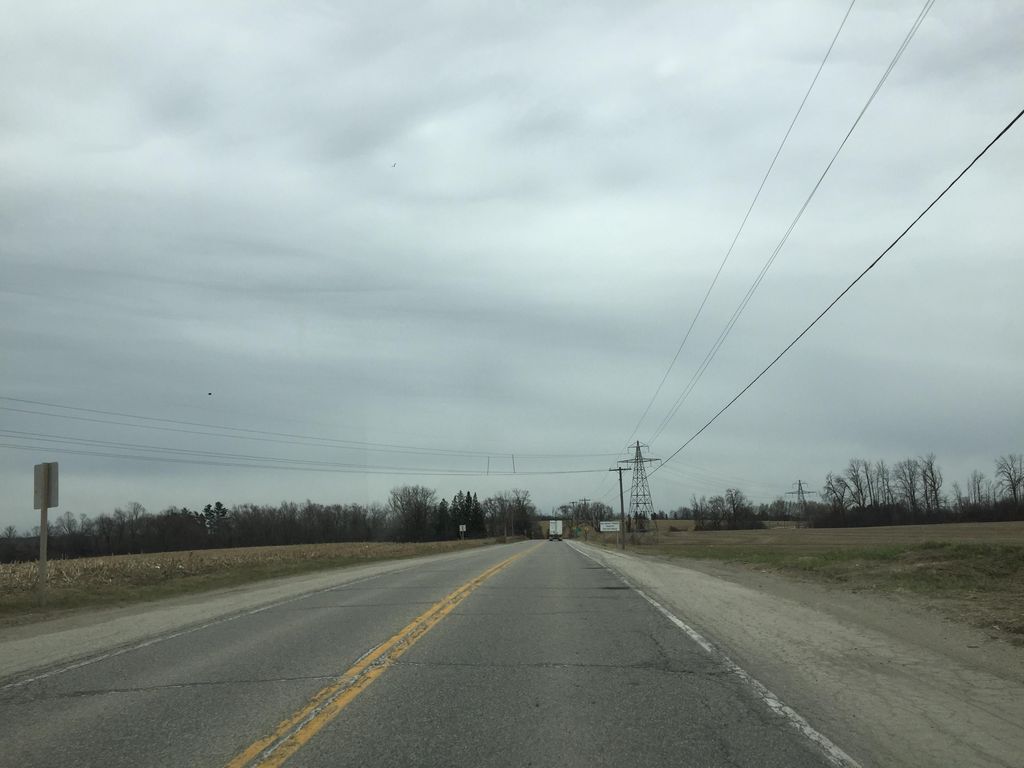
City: kitchener-waterloo